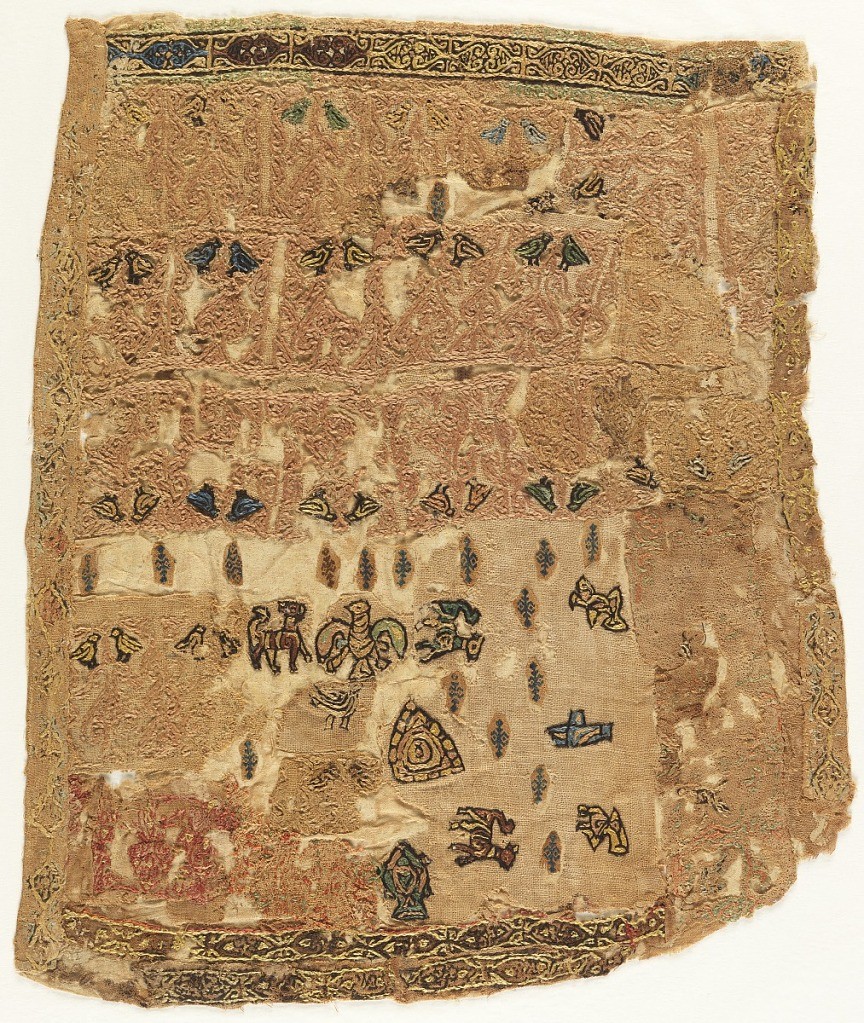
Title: Fragment
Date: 9th–12th century
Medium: silk on linen Technique: embroidered on plain weave
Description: Early Islamic embroidery fragment. Silk on linen showing multicolored fish, pairs of birds and other animals embroidered with dark outline. Allover designs of scrolls and palmettes. Scattered geometric ornament in blue. Upper border of geometric scrolls outlined in dark brown. Backed with linen. Large areas of loss and fading.